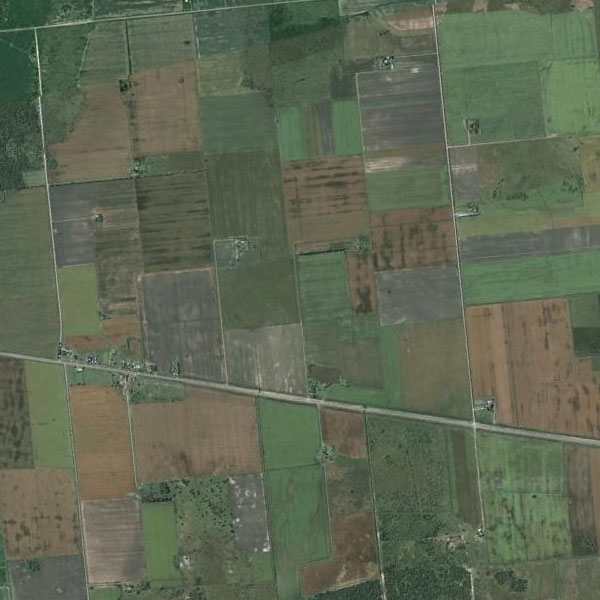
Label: Farmland